Question: I have string like which is created using <URL>
'''
Date,Name,Hours 2013-01-02,"Test User",7:59 2013-01-03,"Test User",7:53 2013-01-04,"Test User",8:12 2013-01-07,"Test User",7:56 2013-01-08,"Test User",8:25 2013-01-09,"Test User",7:56 2013-01-10,"Test User",8:10 2013-01-11,"Test User",7:53 2013-01-14,"Test User",7:54 2013-01-15,"Test User",0:34 2013-04-01,"Test User",5:51 2013-04-02,"Test User",8:50 2013-04-03,"Test User",7:25 2013-04-04,"Test User",8:3 2013-04-05,"Test User","10:42:52[Not punch out]" ,Total,103:1
'''
when proper header (header('Content-type: application/csv'); header('Content-Disposition: attachment; filename="'.$filename.'"');) is set it gives correct csv file.

But I want this string again to be converted to a array format so I tried passing above string to <URL> but getting array like this
'''
Array
(
[0] => Date
[1] => Name
[2] => Hours
2013-01-02
[3] => "Allen Herrera"
[4] => 7:59
2013-01-03
[5] => "Allen Herrera"
[6] => 7:53
2013-01-04
[7] => "Allen Herrera"
[8] => 8:12
2013-01-07
[9] => "Allen Herrera"
[10] => 7:56
2013-01-08
[11] => "Allen Herrera"
[12] => 8:25
2013-01-09
[13] => "Allen Herrera"
[14] => 7:56
2013-01-10
[15] => "Allen Herrera"
[16] => 8:10
2013-01-11
[17] => "Allen Herrera"
[18] => 7:53
2013-01-14......................
'''
Can you help me to get properly formatted array so that I can easily use it to create table looping on the array.
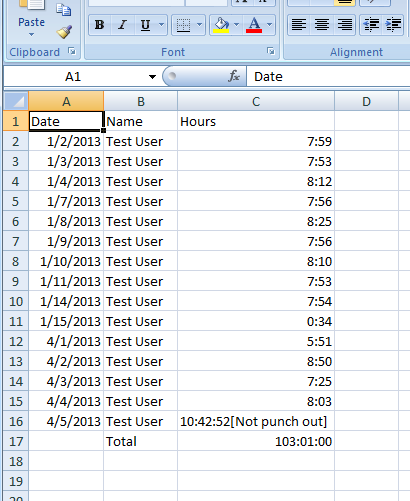
Answer: After little searching got solution on this
'''
$data = array_map("str_getcsv", preg_split('/
*
+|
+/', $string_data));
print_r($data);
'''
Giving me array like this
'''
Array
(
[0] => Array
(
[0] => Date
[1] => Name
[2] => Hours
)
[1] => Array
(
[0] => 2013-01-02
[1] => Test User
[2] => 7:59
)
[2] => Array
(
[0] => 2013-01-03
[1] => Test User
[2] => 7:53
)
[3] => Array
(
[0] => 2013-01-04
[1] => Test User
[2] => 8:12
)
[4] => Array
(
[0] => 2013-01-07
[1] => Test User
[2] => 7:56
)
[5] => Array
(
[0] => 2013-01-08
[1] => Test User
[2] => 8:25
)
[6] => Array
(
[0] => 2013-01-09
[1] => Test User
[2] => 7:56
)
[7] => Array
(
[0] => 2013-01-10
[1] => Test User
[2] => 8:10
)...
'''